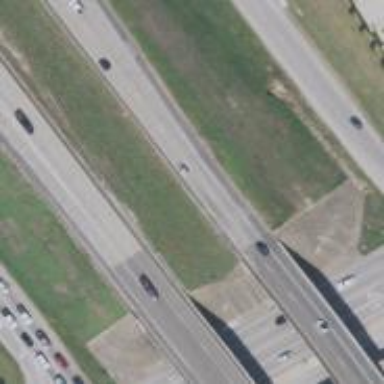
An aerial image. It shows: Motorway.